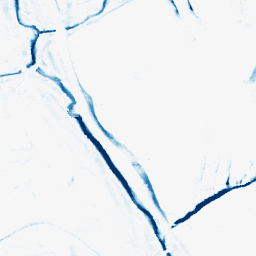
Category: morphological
Decomposition family: morphological_rect
Decomposition parameters: operation: closing
width: 10
height: 5
Upsampling method: bspline
Upsampling parameters: scale: 8
Upsampling scale: 8